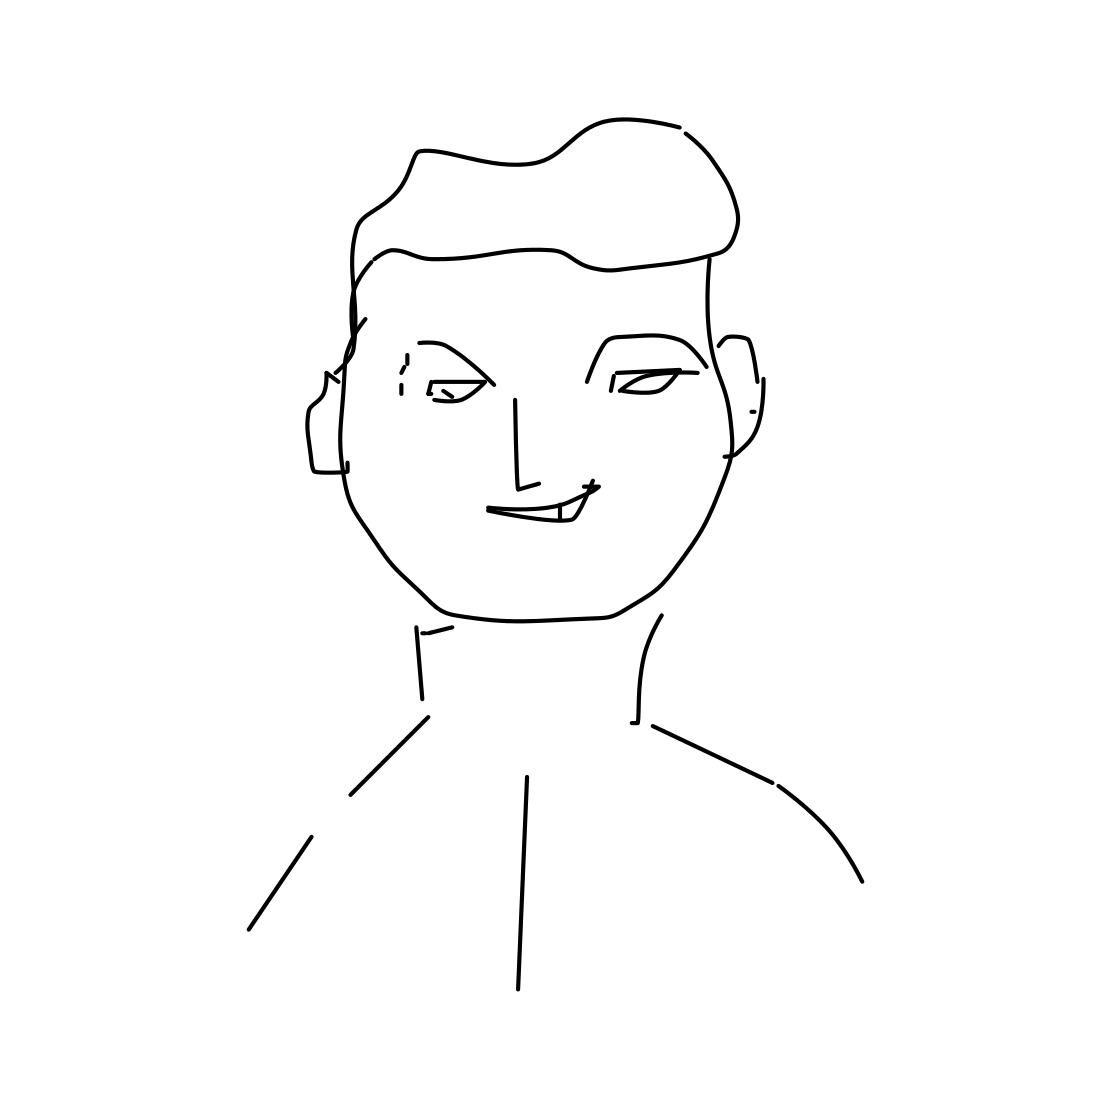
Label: face